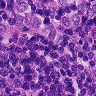
Metastatic tissue present: yes